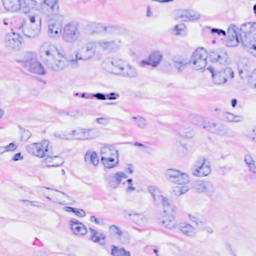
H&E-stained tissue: Breast